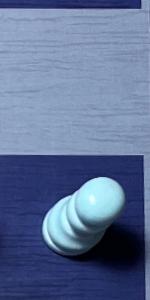
Label: Pawn_White